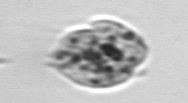
Label: Amoeba